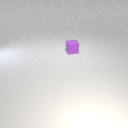
small purple rubber cube